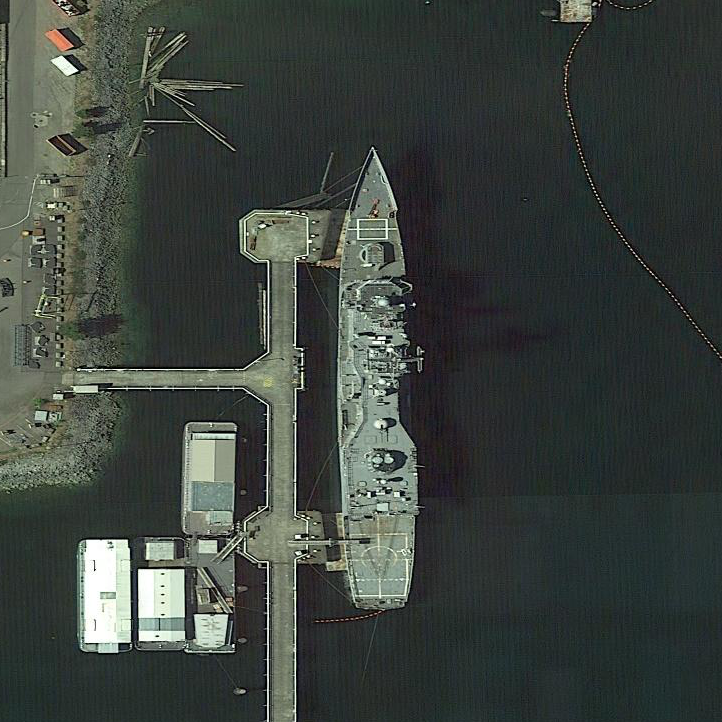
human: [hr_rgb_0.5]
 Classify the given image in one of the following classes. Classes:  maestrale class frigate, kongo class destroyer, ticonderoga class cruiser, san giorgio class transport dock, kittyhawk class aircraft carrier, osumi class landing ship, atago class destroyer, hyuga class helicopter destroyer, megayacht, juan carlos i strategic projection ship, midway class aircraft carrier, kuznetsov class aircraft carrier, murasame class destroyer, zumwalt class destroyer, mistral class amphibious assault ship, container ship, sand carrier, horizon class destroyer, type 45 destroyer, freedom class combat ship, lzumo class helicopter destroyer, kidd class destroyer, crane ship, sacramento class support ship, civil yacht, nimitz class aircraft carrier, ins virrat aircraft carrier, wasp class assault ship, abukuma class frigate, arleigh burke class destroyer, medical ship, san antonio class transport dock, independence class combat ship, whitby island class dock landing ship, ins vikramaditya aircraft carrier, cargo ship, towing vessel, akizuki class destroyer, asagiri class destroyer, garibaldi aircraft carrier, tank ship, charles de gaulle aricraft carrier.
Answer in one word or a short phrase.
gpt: Ticonderoga class cruiser